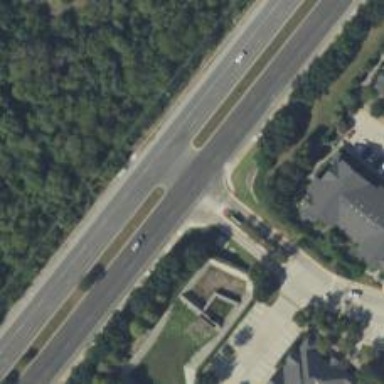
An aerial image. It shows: Secondary link road.